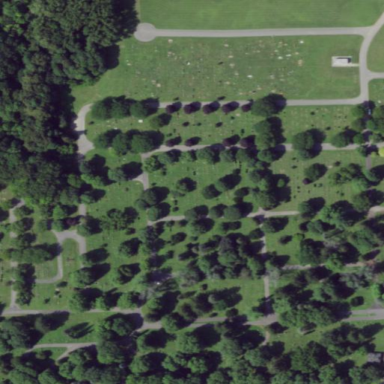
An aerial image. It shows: Grave yard.